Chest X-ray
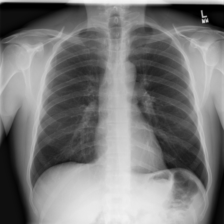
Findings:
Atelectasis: negative
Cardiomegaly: negative
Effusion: negative
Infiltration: negative
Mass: negative
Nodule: negative
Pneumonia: negative
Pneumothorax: negative
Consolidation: negative
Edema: negative
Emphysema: negative
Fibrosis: negative
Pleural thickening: negative
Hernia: negative